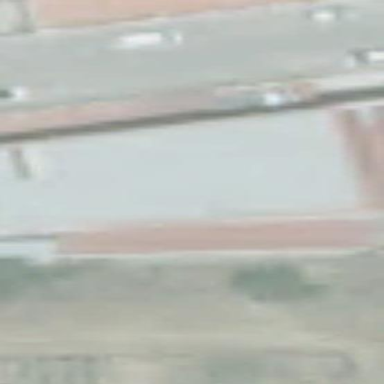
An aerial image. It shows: Industrial building.